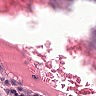
Metastatic tissue present: no